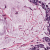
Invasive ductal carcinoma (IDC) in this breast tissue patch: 1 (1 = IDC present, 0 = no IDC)